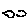
Label: cloud